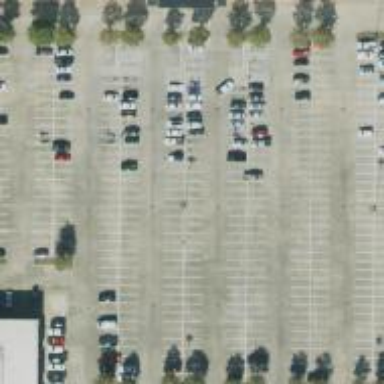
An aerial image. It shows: Parking space is available.